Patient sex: M
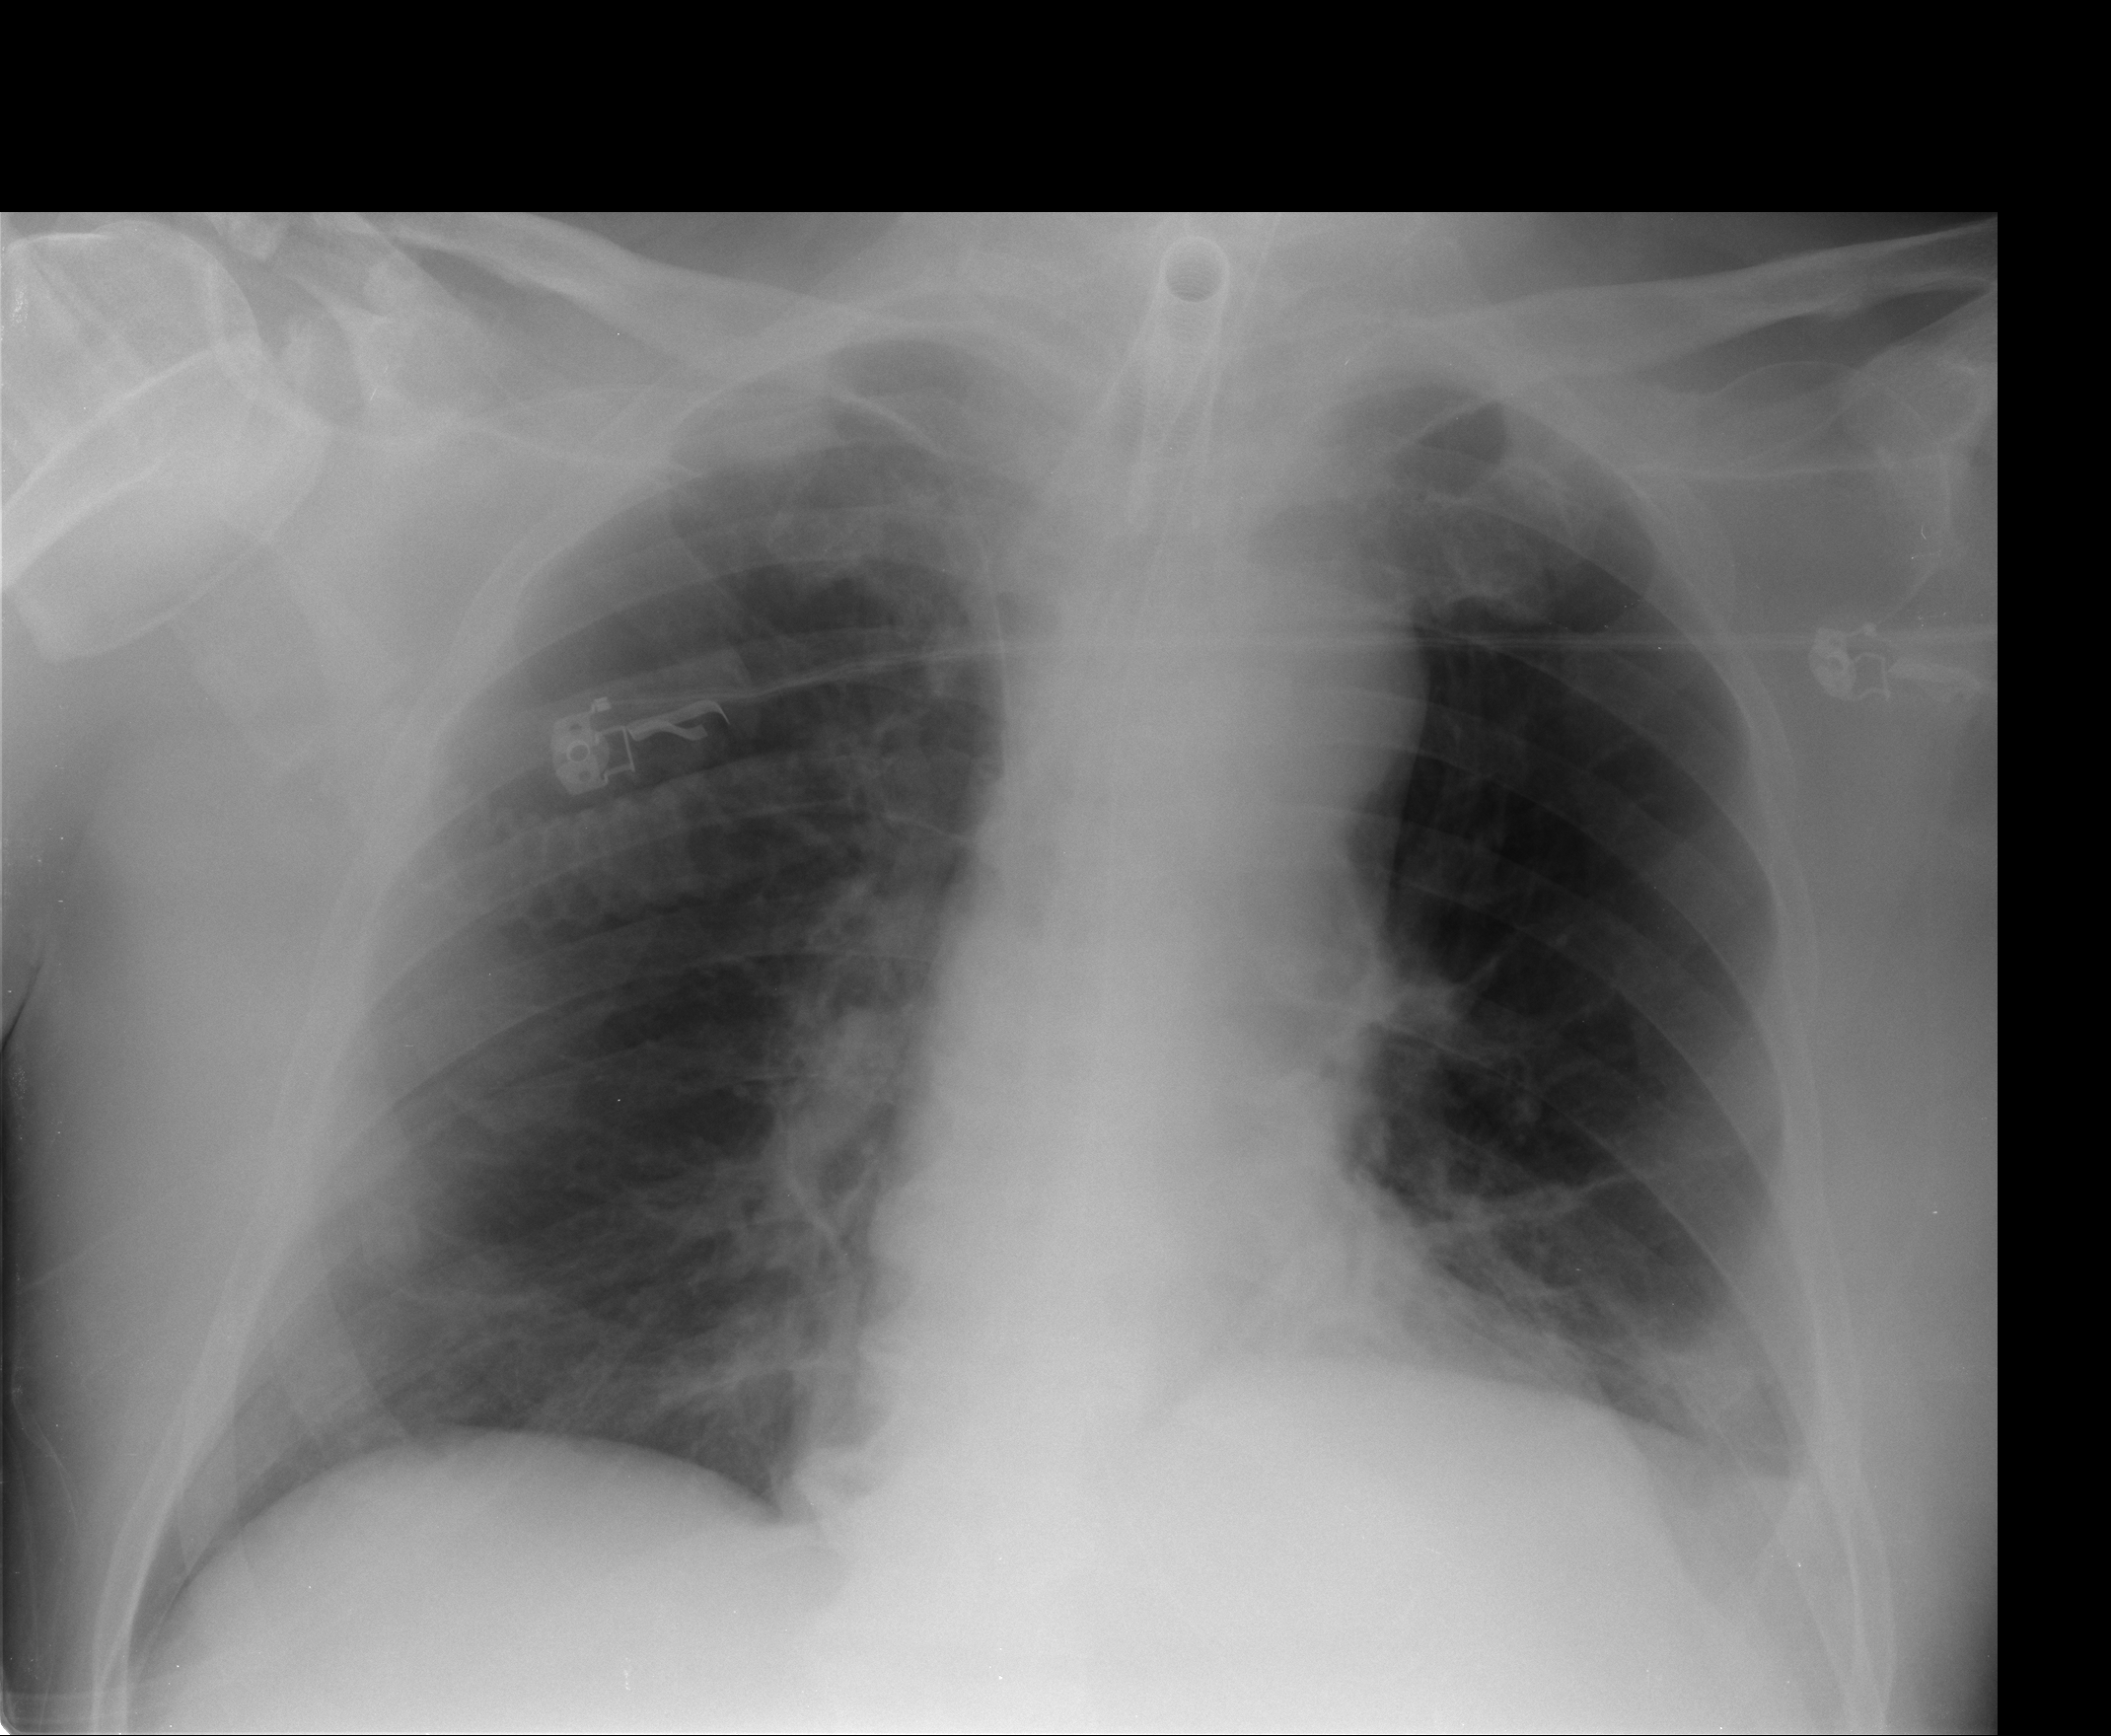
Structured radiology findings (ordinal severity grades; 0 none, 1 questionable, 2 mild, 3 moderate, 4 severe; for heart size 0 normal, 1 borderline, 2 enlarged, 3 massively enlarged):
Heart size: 0
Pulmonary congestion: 0
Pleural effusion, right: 0
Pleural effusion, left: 1
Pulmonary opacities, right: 0
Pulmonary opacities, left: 0
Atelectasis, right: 2
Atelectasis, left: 2